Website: walmart
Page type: payment
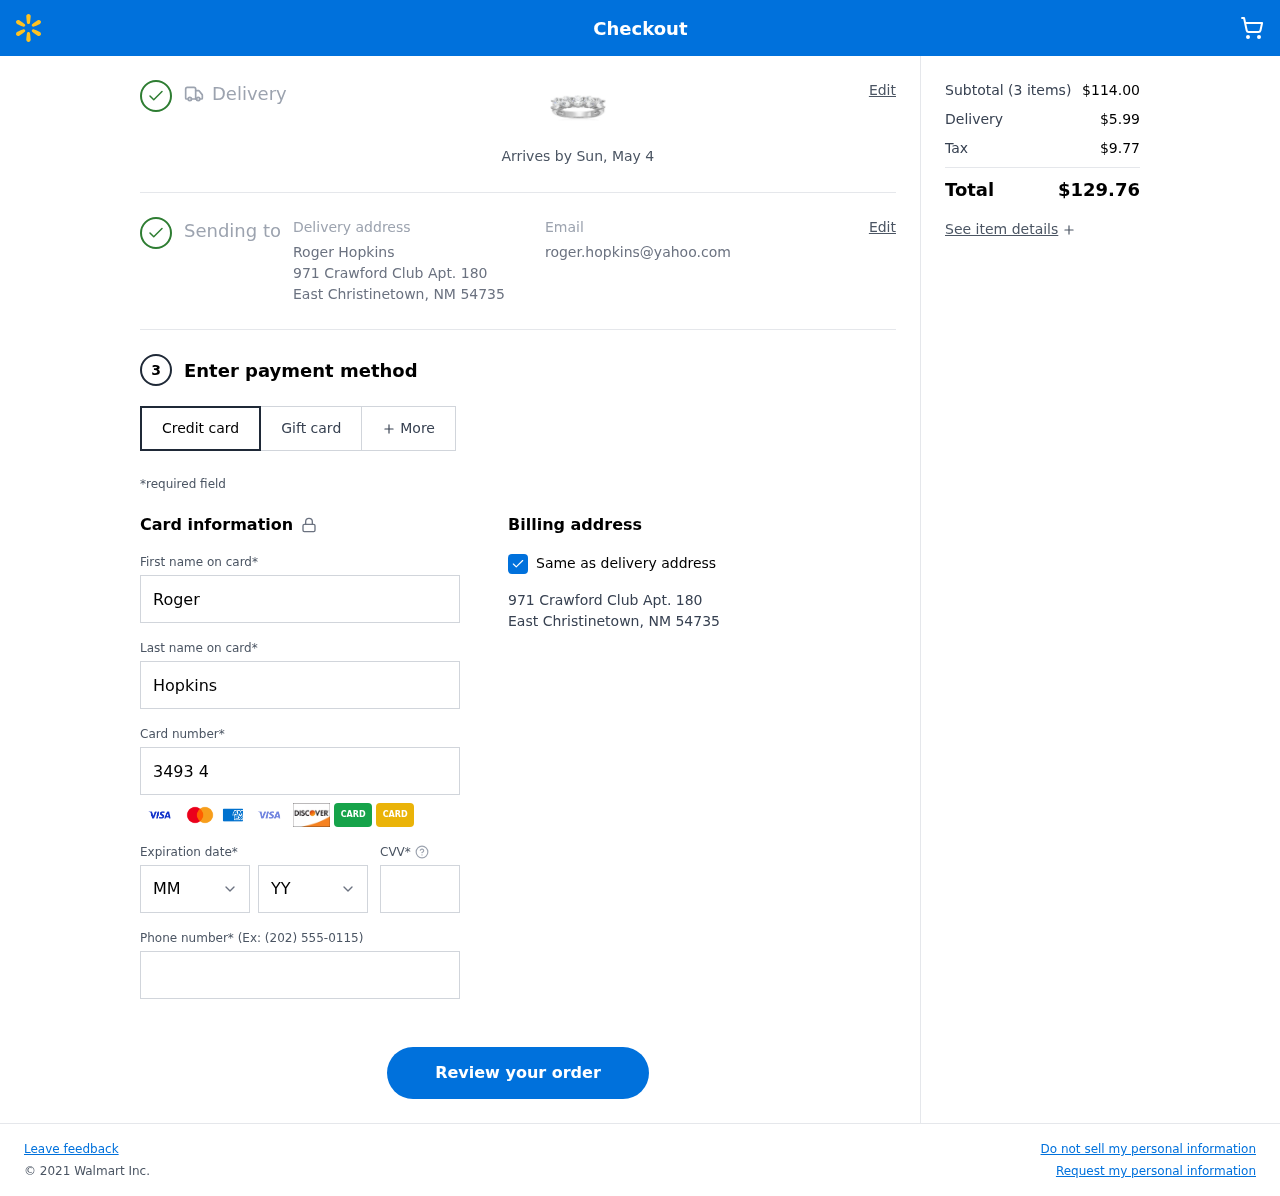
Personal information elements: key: PII_CARD_CVV
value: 8303
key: PII_CARD_EXPIRY_MONTH
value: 06
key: PII_CARD_EXPIRY_YEAR
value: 28
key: PII_CARD_NUMBER
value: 3493 4165 8401 599
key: PII_CITY
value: East Christinetown
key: PII_EMAIL
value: roger.hopkins@yahoo.com
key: PII_FIRSTNAME
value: Roger
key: PII_FULLNAME
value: Roger Hopkins
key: PII_LASTNAME
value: Hopkins
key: PII_PHONE
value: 2936414014
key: PII_POSTCODE
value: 54735
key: PII_STATE_ABBR
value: NM
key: PII_STREET
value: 971 Crawford Club Apt. 180
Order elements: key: ORDER_DELIVERY_DATE
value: Arrives by Sun, May 4
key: ORDER_NUM_ITEMS
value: (3 items)
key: ORDER_SUBTOTAL
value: $114.00
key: ORDER_SHIPPING_COST
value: $5.99
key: ORDER_TAX
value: $9.77
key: ORDER_TOTAL
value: $129.76